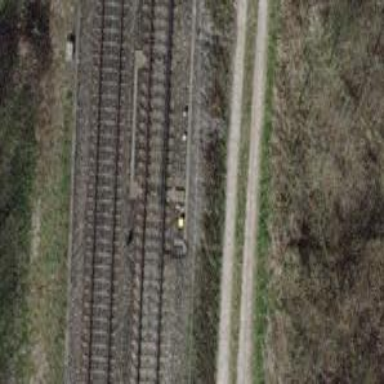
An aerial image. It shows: Railway switch.